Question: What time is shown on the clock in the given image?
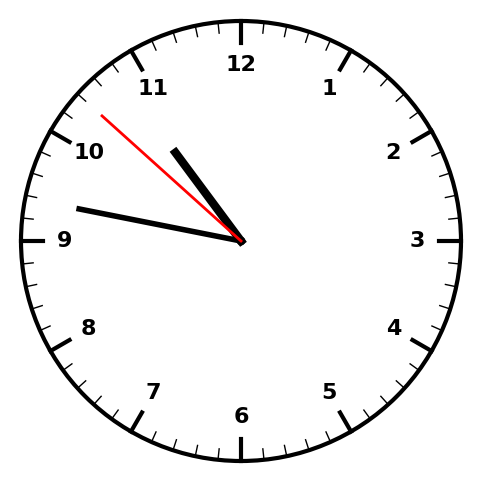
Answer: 10:46:52